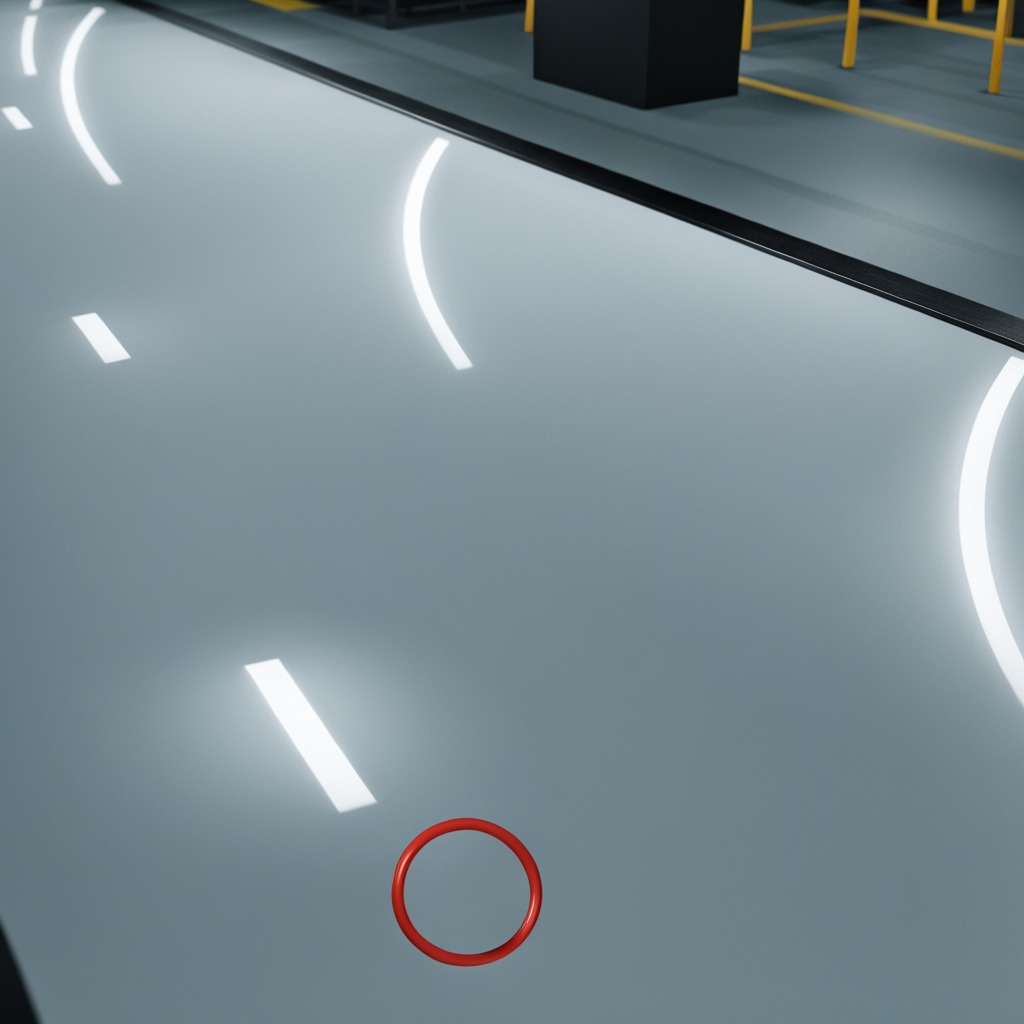
A rubber O-ring is lying on the table.